Question: I'm learning cuda texture memory. Now, I got a opencv Iplimage, and I get its imagedata. Then I bind a texture to this uchar array, like below:
'''
Iplimage *image = cvCreateImage(cvSize(width, height), IPL_DEPTH_8U, 3);
unsigned char* imageDataArray = (unsigned char*)image->imagedata;
texture<unsigned char,2,cudaReadModeElementType> tex;
cudaChannelFormatDesc channelDesc = cudaCreateChannelDesc(8, 8, 8, 0,
cudaChannelFormatKindUnsigned);
cudaArray *cuArray = NULL;
CudaSafeCall(cudaMallocArray(&cuArray,&channelDesc,width,height));
cudaMemcpy2DToArray(cuArray,0,0,imageDataArray,image->widthstep,
width * sizeof(unsigned char), height, cudaMemcpyHostToDevice);
cudaBindTextureToArray(texC1_cf,cuArray_currentFrame, channelDesc);
'''
Now I lanch my kernel, and I want to access each pixel, every channel of that image. This is where I get confused.
I use this code to get the pixel coordinate (X,Y):
'''
int X = (blockIdx.x*blockDim.x+threadIdx.x);
int Y = (blockIdx.y*blockDim.y+threadIdx.y);
'''
And what's the code below return?
'''
tex2D(tex, X, Y);
'''
Besides this, Can you tell me how texture memory using texture to access an array, and how this transform looks like?

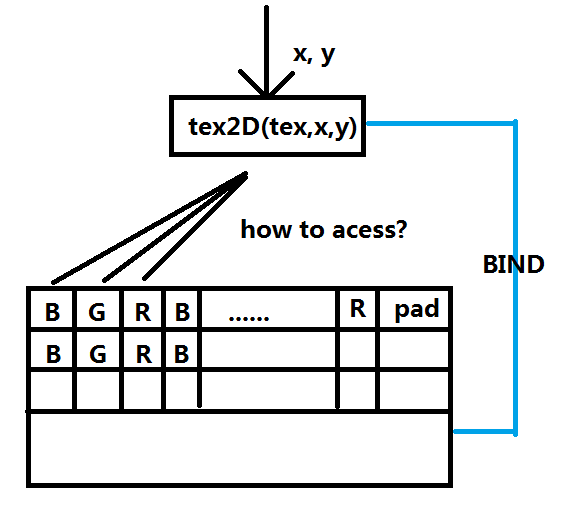
Answer: To bind a 3 channel OpenCV image to cudaArray texture, you have to create a cudaArray of width equal to 'image->width * image->nChannels', because the channels are stored interleaved by OpenCV.
'''
cudaChannelFormatDesc channelDesc = cudaCreateChannelDesc<unsigned char>();
cudaArray *cuArray = NULL;
CudaSafeCall(cudaMallocArray(&cuArray,&channelDesc,width * image->nChannels,height));
cudaMemcpy2DToArray(cuArray,0,0,imageDataArray,image->widthstep, width * image->nChannels * sizeof(unsigned char), height, cudaMemcpyHostToDevice);
cudaBindTextureToArray(texC1_cf,cuArray_currentFrame, channelDesc);
'''
Now, to access each channel separately in the kernel, you just have to multiply the x index with number of channels and add the offset of desired channel like this:
'''
unsigned char blue = tex2D(tex, (3 * X) , Y);
unsigned char green = tex2D(tex, (3 * X) + 1, Y);
unsigned char red = tex2D(tex, (3 * X) + 2, Y);
'''
First one is blue because OpenCV stores images with channel sequence BGR.
As for the error you get when you try to access 'texture<uchar3,..>' using 'tex2D'; CUDA only supports creating 2D textures of 1,2 and 4 element vector types. Unfortunately, ONLY 3 is not supported which is very good for binding RGB images and is a really desirable feature.